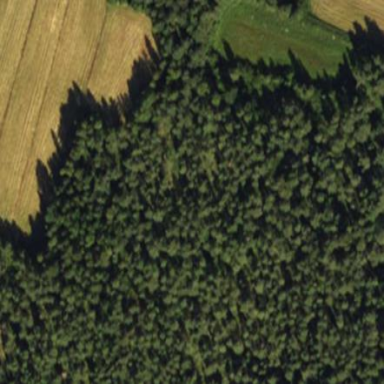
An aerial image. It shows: Forest with needle-leaved trees.